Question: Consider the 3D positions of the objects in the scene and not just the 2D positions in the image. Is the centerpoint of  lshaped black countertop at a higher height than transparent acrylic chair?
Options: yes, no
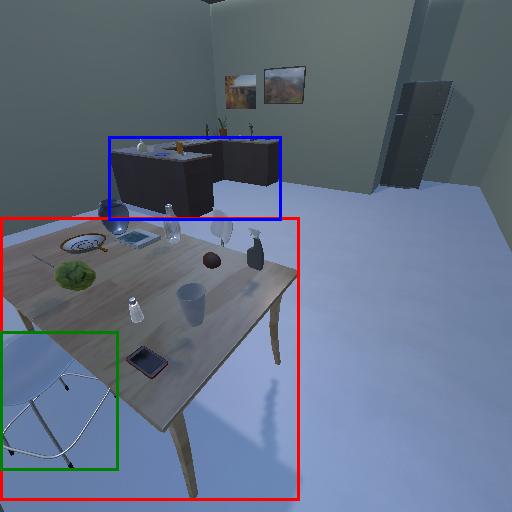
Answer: yes